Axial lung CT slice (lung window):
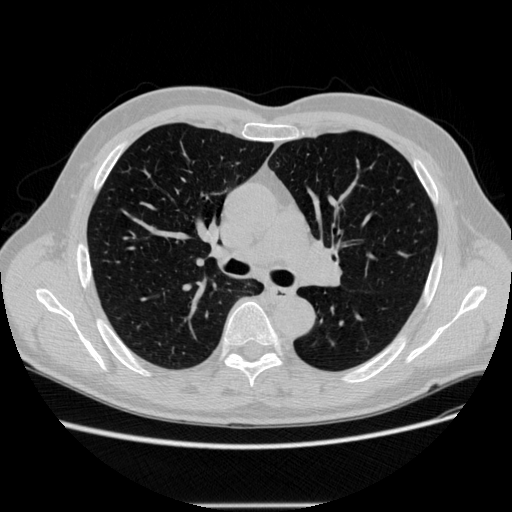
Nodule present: no